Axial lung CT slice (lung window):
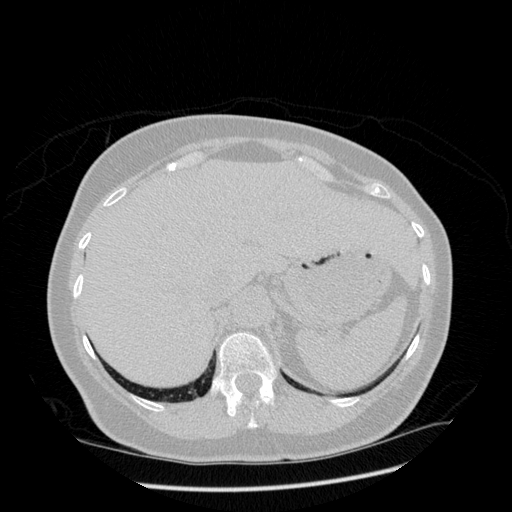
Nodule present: no